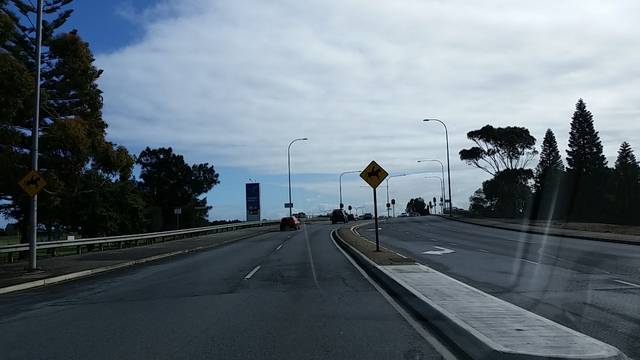
Region: Australia
Coordinates: -34.964, 138.517